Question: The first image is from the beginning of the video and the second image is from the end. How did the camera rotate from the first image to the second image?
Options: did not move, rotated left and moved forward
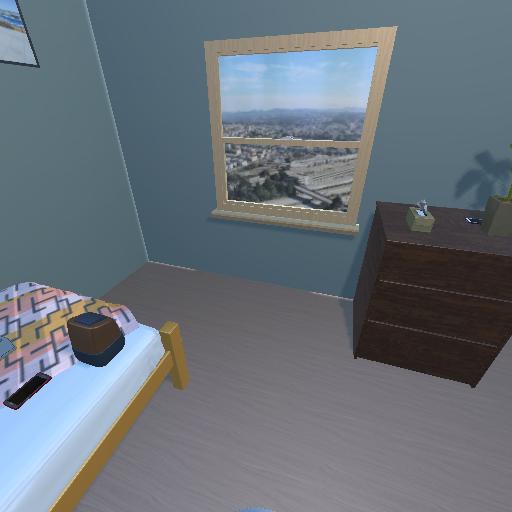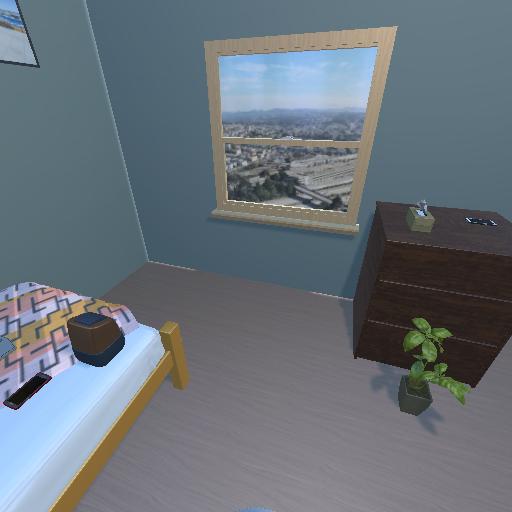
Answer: did not move